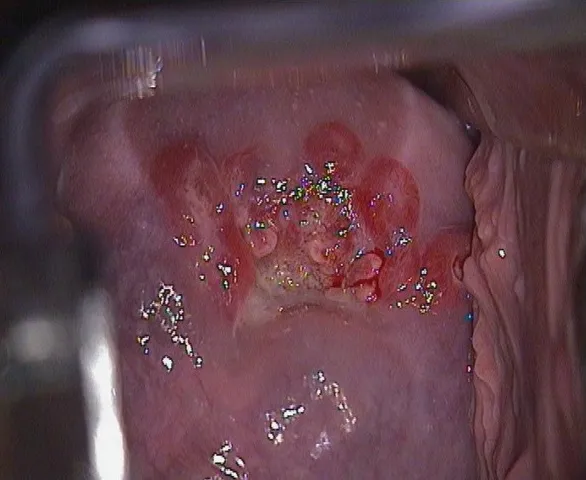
Colposcopic image of the cervical lesion.
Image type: medical_photograph (other_medical_photograph)